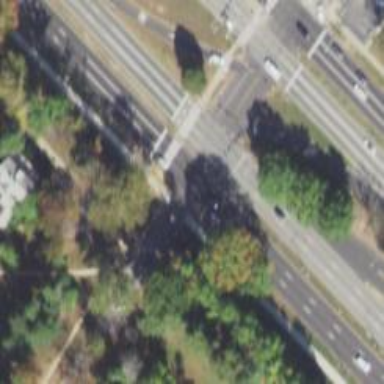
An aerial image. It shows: Asphalt trunk highway.